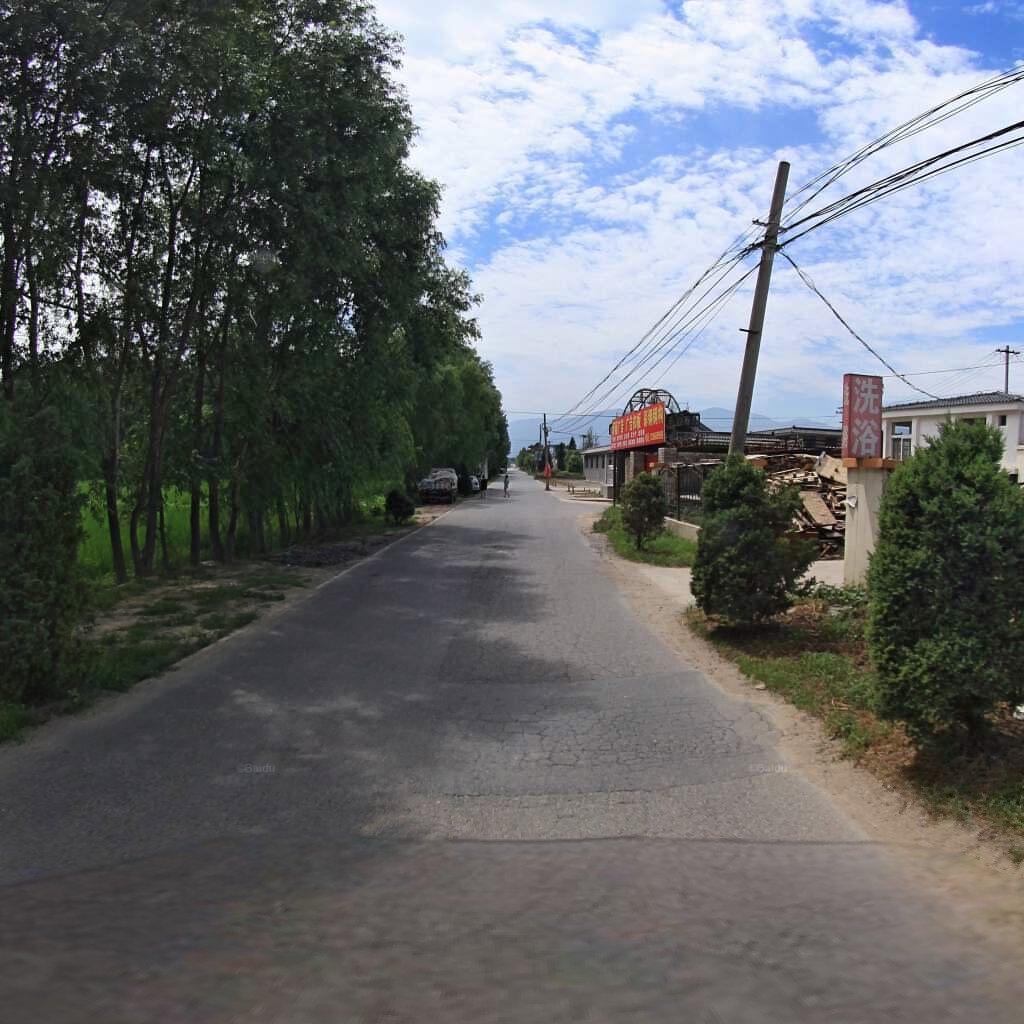
Region: Haidian
Road damage annotations: alligator crack